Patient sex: M
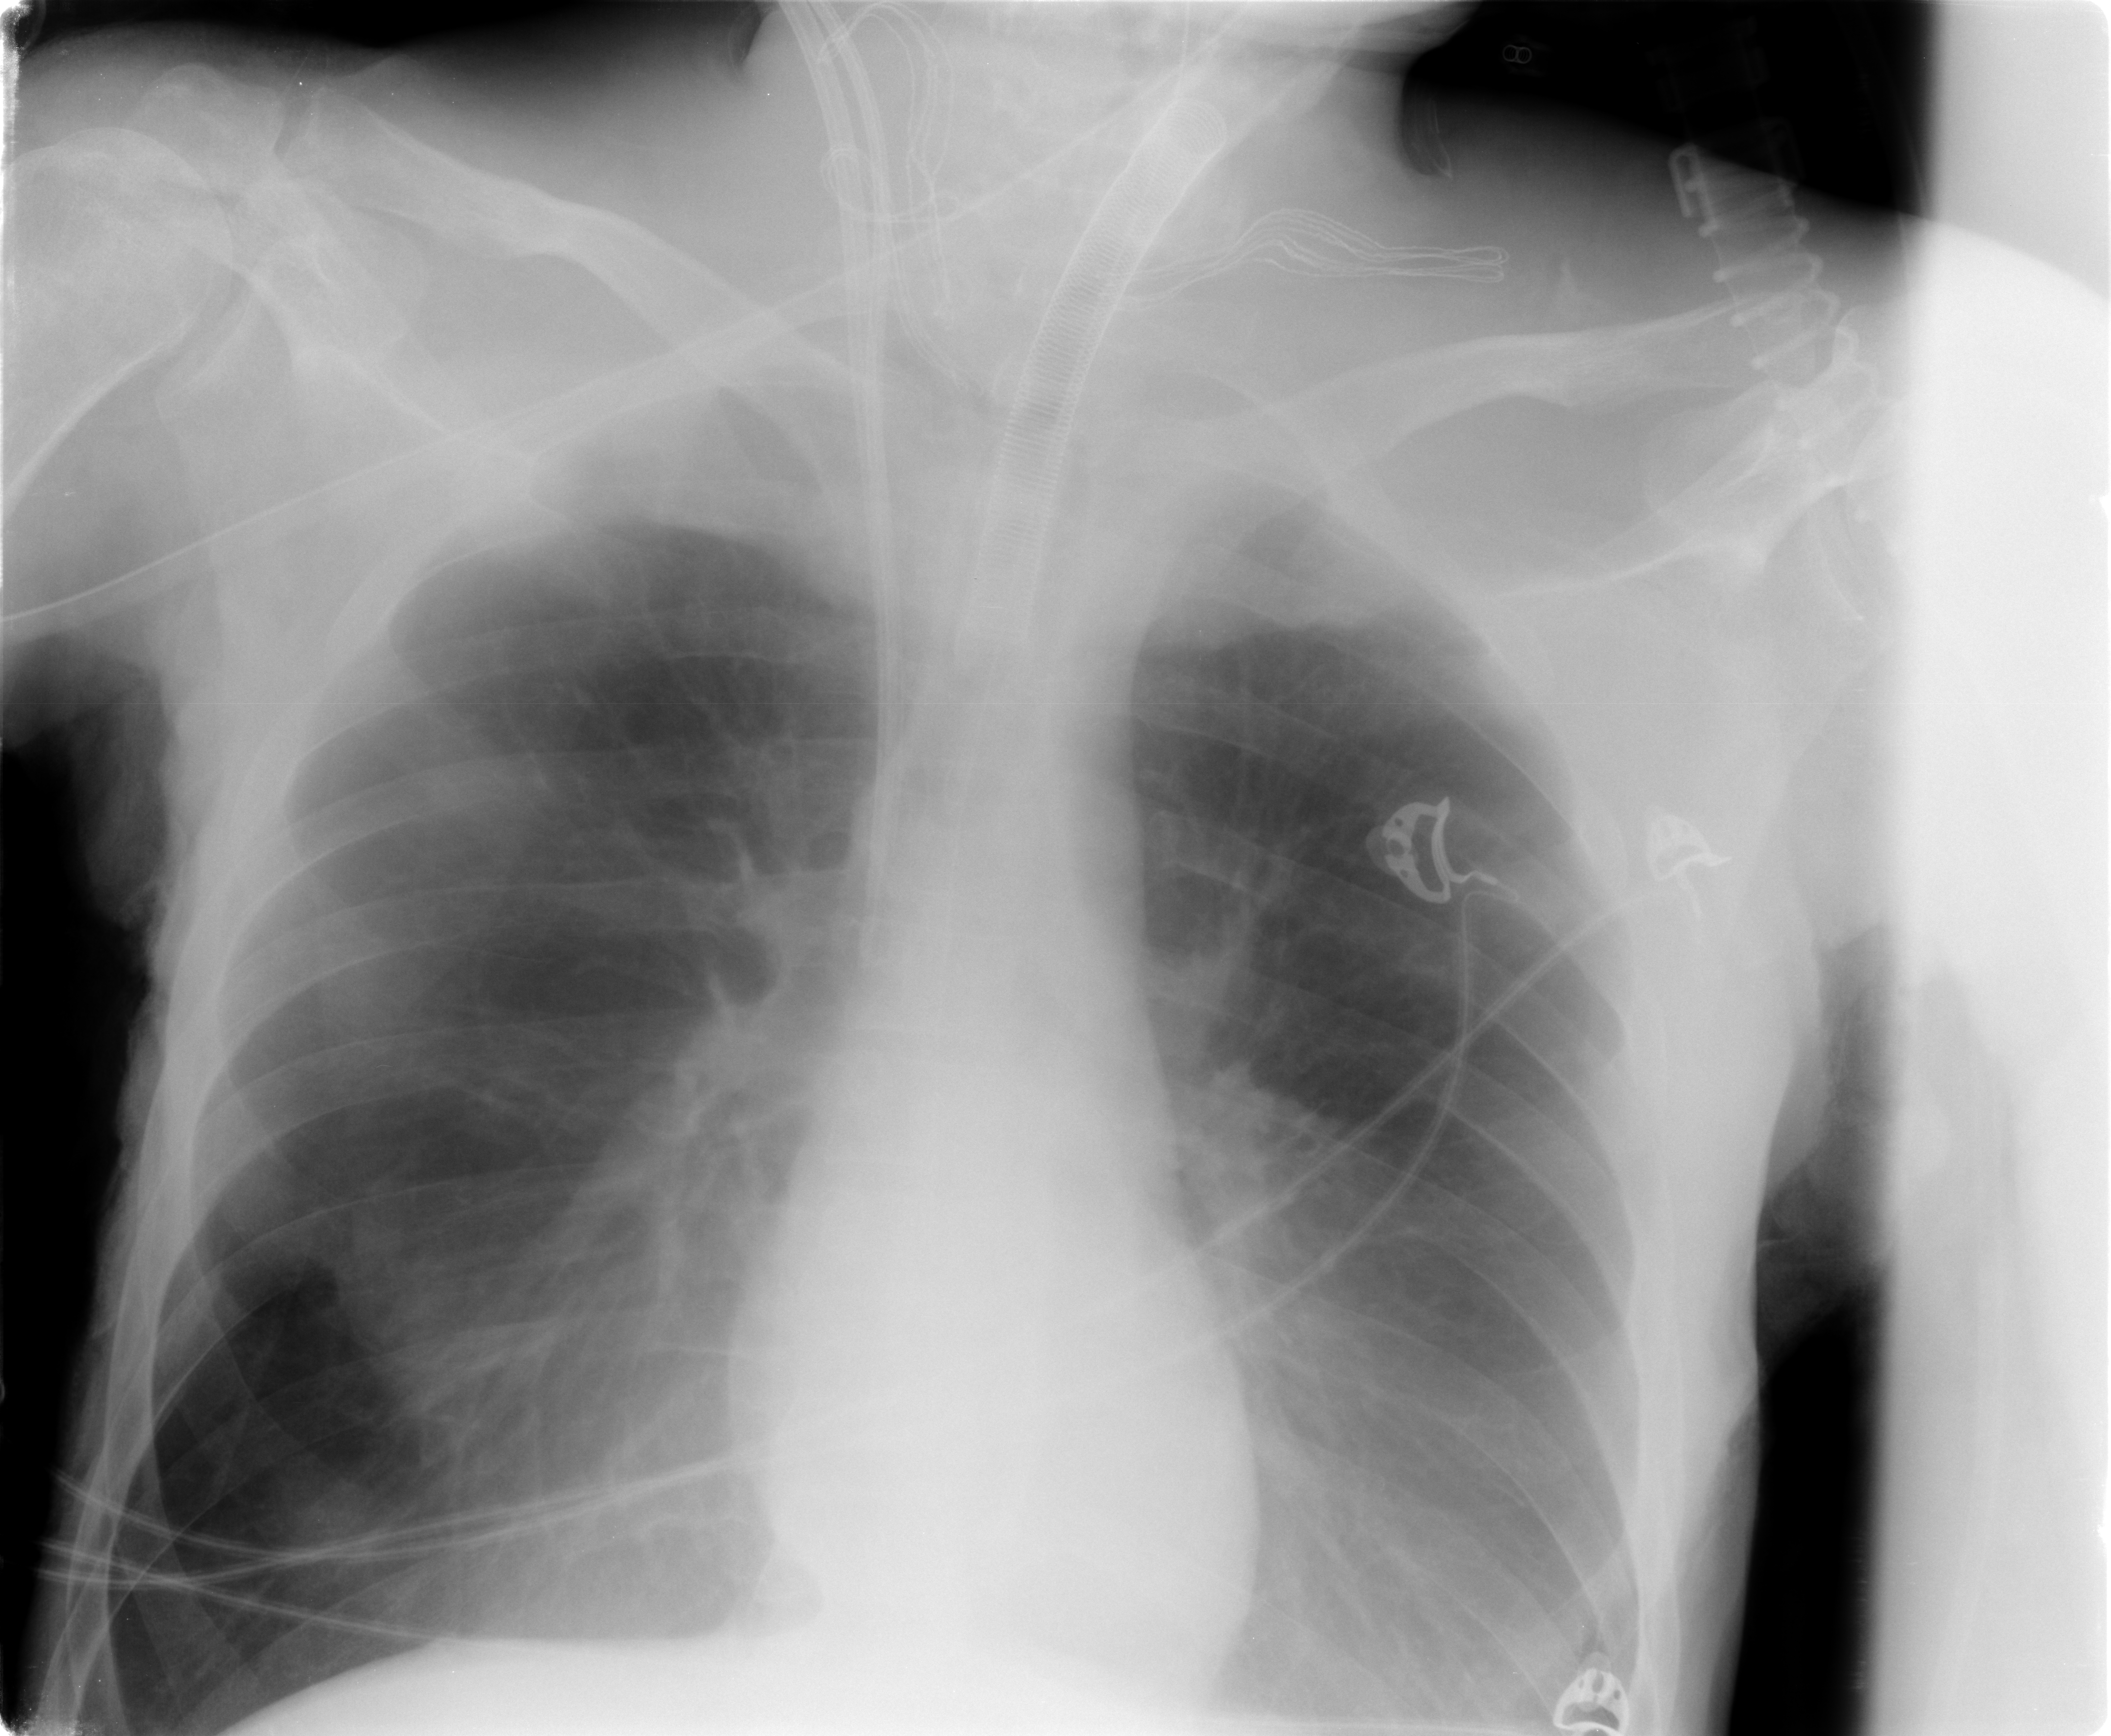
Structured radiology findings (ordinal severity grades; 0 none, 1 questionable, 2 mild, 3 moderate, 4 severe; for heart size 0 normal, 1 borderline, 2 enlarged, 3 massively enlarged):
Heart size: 0
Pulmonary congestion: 0
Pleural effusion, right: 2
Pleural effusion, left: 3
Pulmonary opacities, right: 0
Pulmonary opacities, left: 0
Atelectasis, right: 2
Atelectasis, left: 2